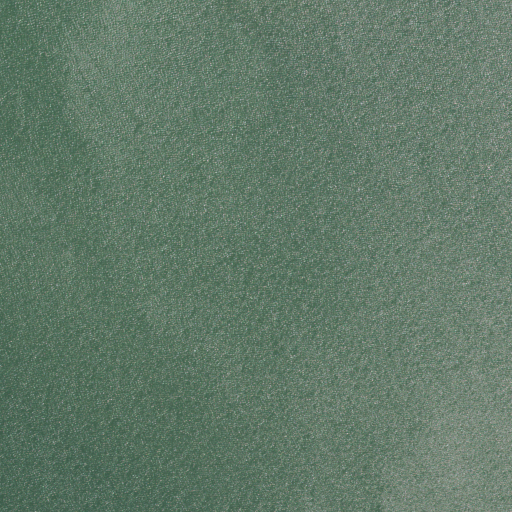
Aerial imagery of valley in Texas named San Pedro Canyon containing only open water